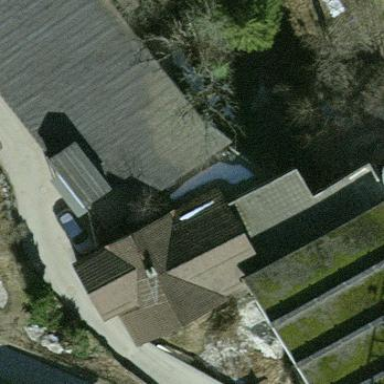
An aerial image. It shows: Industrial building housing sawmill.